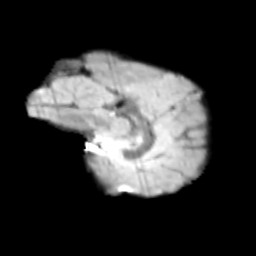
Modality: T2w
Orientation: sagittal
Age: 9
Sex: male
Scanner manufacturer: siemens
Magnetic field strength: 3 T
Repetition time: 3.8 s
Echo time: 0.07 s